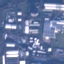
Land use / land cover: Industrial